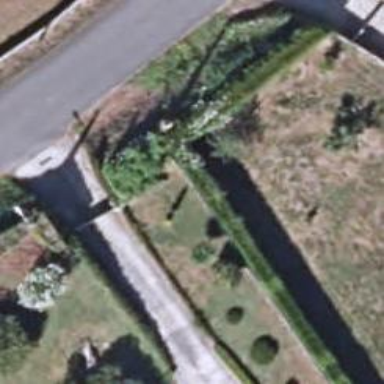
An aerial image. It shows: Fence is in the image.